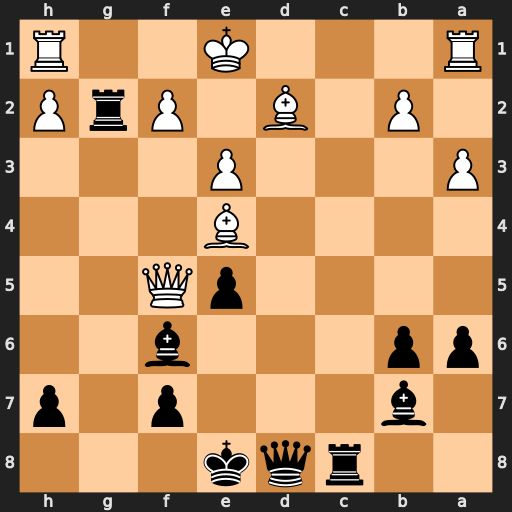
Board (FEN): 2rqk3/1b3p1p/pp3b2/4pQ2/4B3/P3P3/1P1B1PrP/R3K2R
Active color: b
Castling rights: KQ
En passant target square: -
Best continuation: Rxf2 Qxf2 Bh4